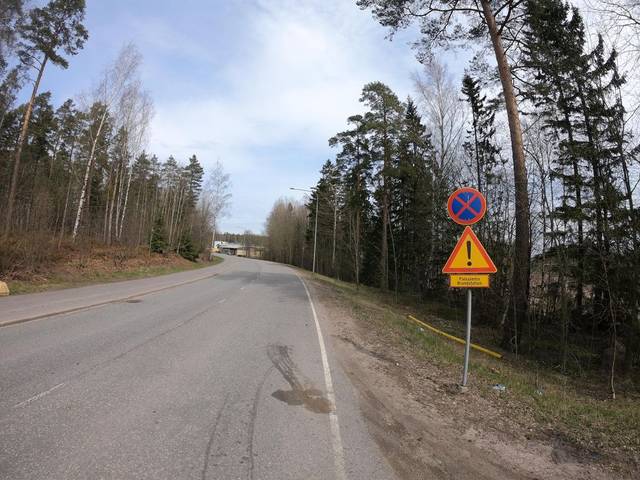
Region: Finland
Coordinates: 60.206, 24.741